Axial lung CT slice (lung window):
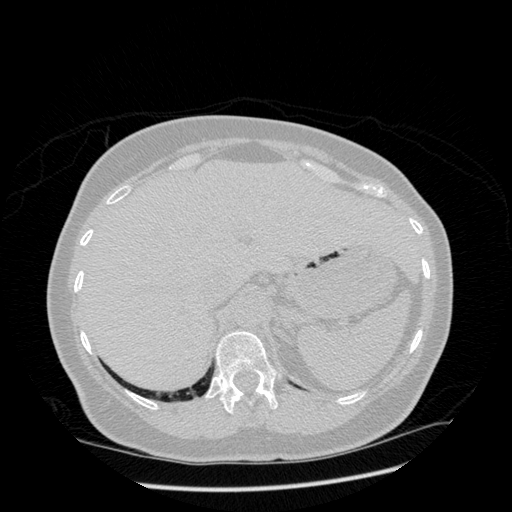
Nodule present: no